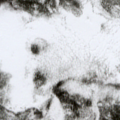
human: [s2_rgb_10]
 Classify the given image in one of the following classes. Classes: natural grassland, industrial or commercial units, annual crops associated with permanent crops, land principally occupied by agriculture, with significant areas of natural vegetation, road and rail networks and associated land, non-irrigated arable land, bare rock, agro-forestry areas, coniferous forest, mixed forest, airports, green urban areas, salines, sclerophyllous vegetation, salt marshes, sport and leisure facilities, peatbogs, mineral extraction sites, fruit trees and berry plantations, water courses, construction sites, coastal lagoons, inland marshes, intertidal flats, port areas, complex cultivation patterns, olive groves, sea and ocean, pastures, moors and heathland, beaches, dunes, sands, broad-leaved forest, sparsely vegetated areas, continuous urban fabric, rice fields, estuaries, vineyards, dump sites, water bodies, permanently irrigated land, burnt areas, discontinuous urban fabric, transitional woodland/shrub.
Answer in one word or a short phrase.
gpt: mixed forest, peatbogs